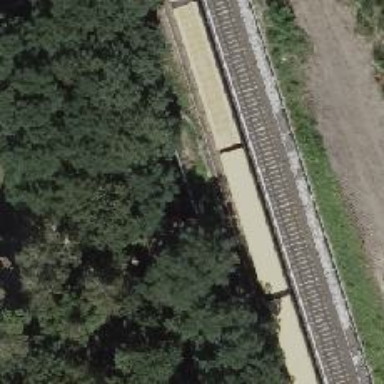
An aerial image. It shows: Abandoned railway tunnel from the historic railway era.